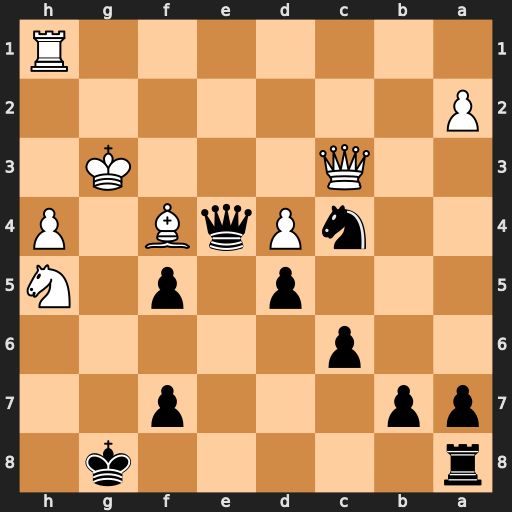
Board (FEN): r5k1/pp3p2/2p5/3p1p1N/2nPqB1P/2Q3K1/P7/7R
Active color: b
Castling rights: -
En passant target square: -
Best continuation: Qxh1 Qc1 Qxc1